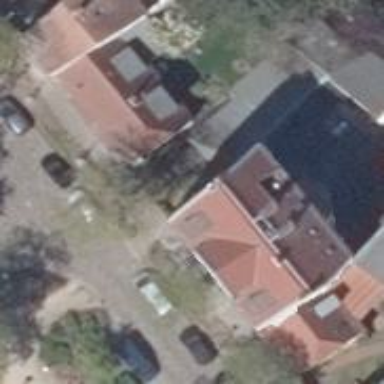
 has half-hipped shape and runs along the building."